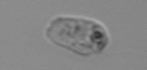
Label: Amoeba